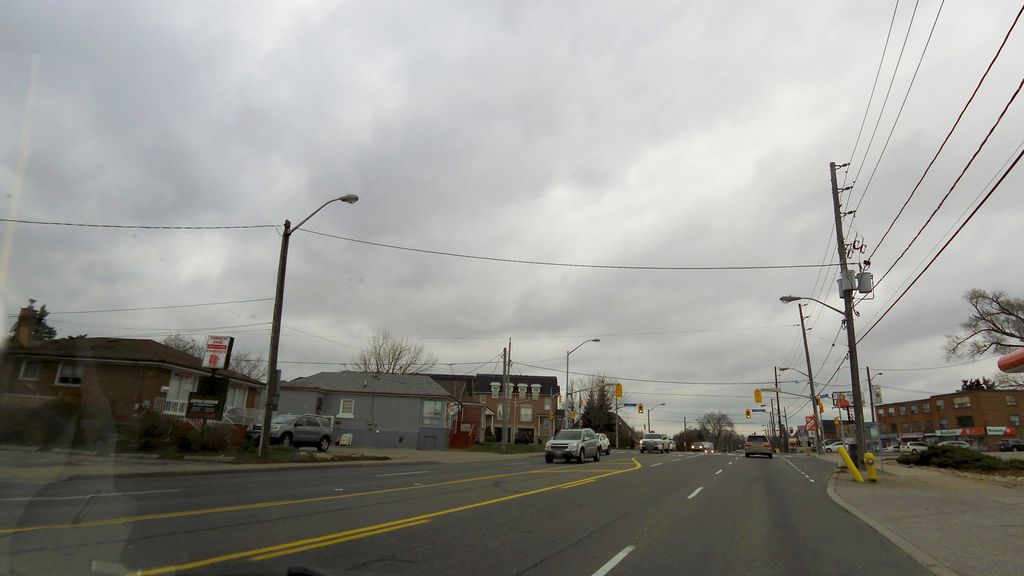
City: toronto